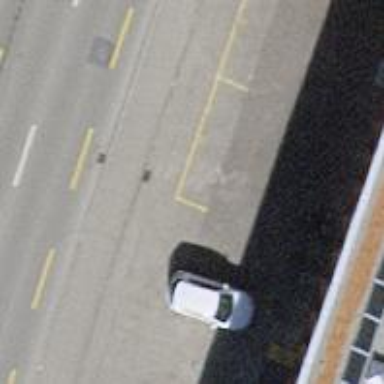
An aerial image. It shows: Parking area with asphalt surface. The parking is designed for parallel orientation.